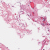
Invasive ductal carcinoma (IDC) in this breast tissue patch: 0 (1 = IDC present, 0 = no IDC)